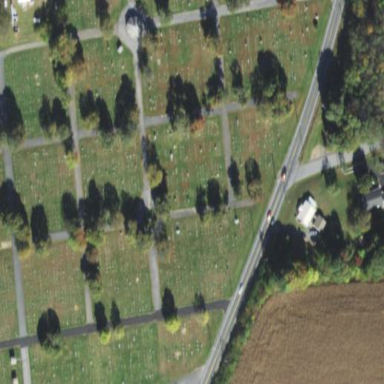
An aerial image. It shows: Graveyard area designated as cemetery.